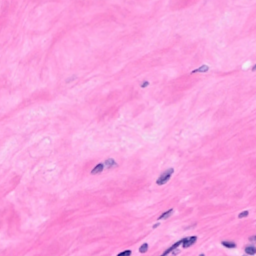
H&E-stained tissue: Breast